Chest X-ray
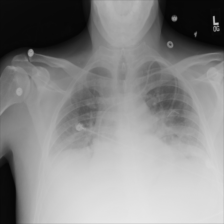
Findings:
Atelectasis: negative
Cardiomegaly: negative
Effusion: negative
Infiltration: negative
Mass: negative
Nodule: negative
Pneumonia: negative
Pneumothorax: negative
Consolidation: negative
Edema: negative
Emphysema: negative
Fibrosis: negative
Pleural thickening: negative
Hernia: negative